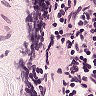
Metastatic tissue present: no